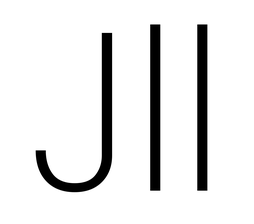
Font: Poppins-ExtraLight